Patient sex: M
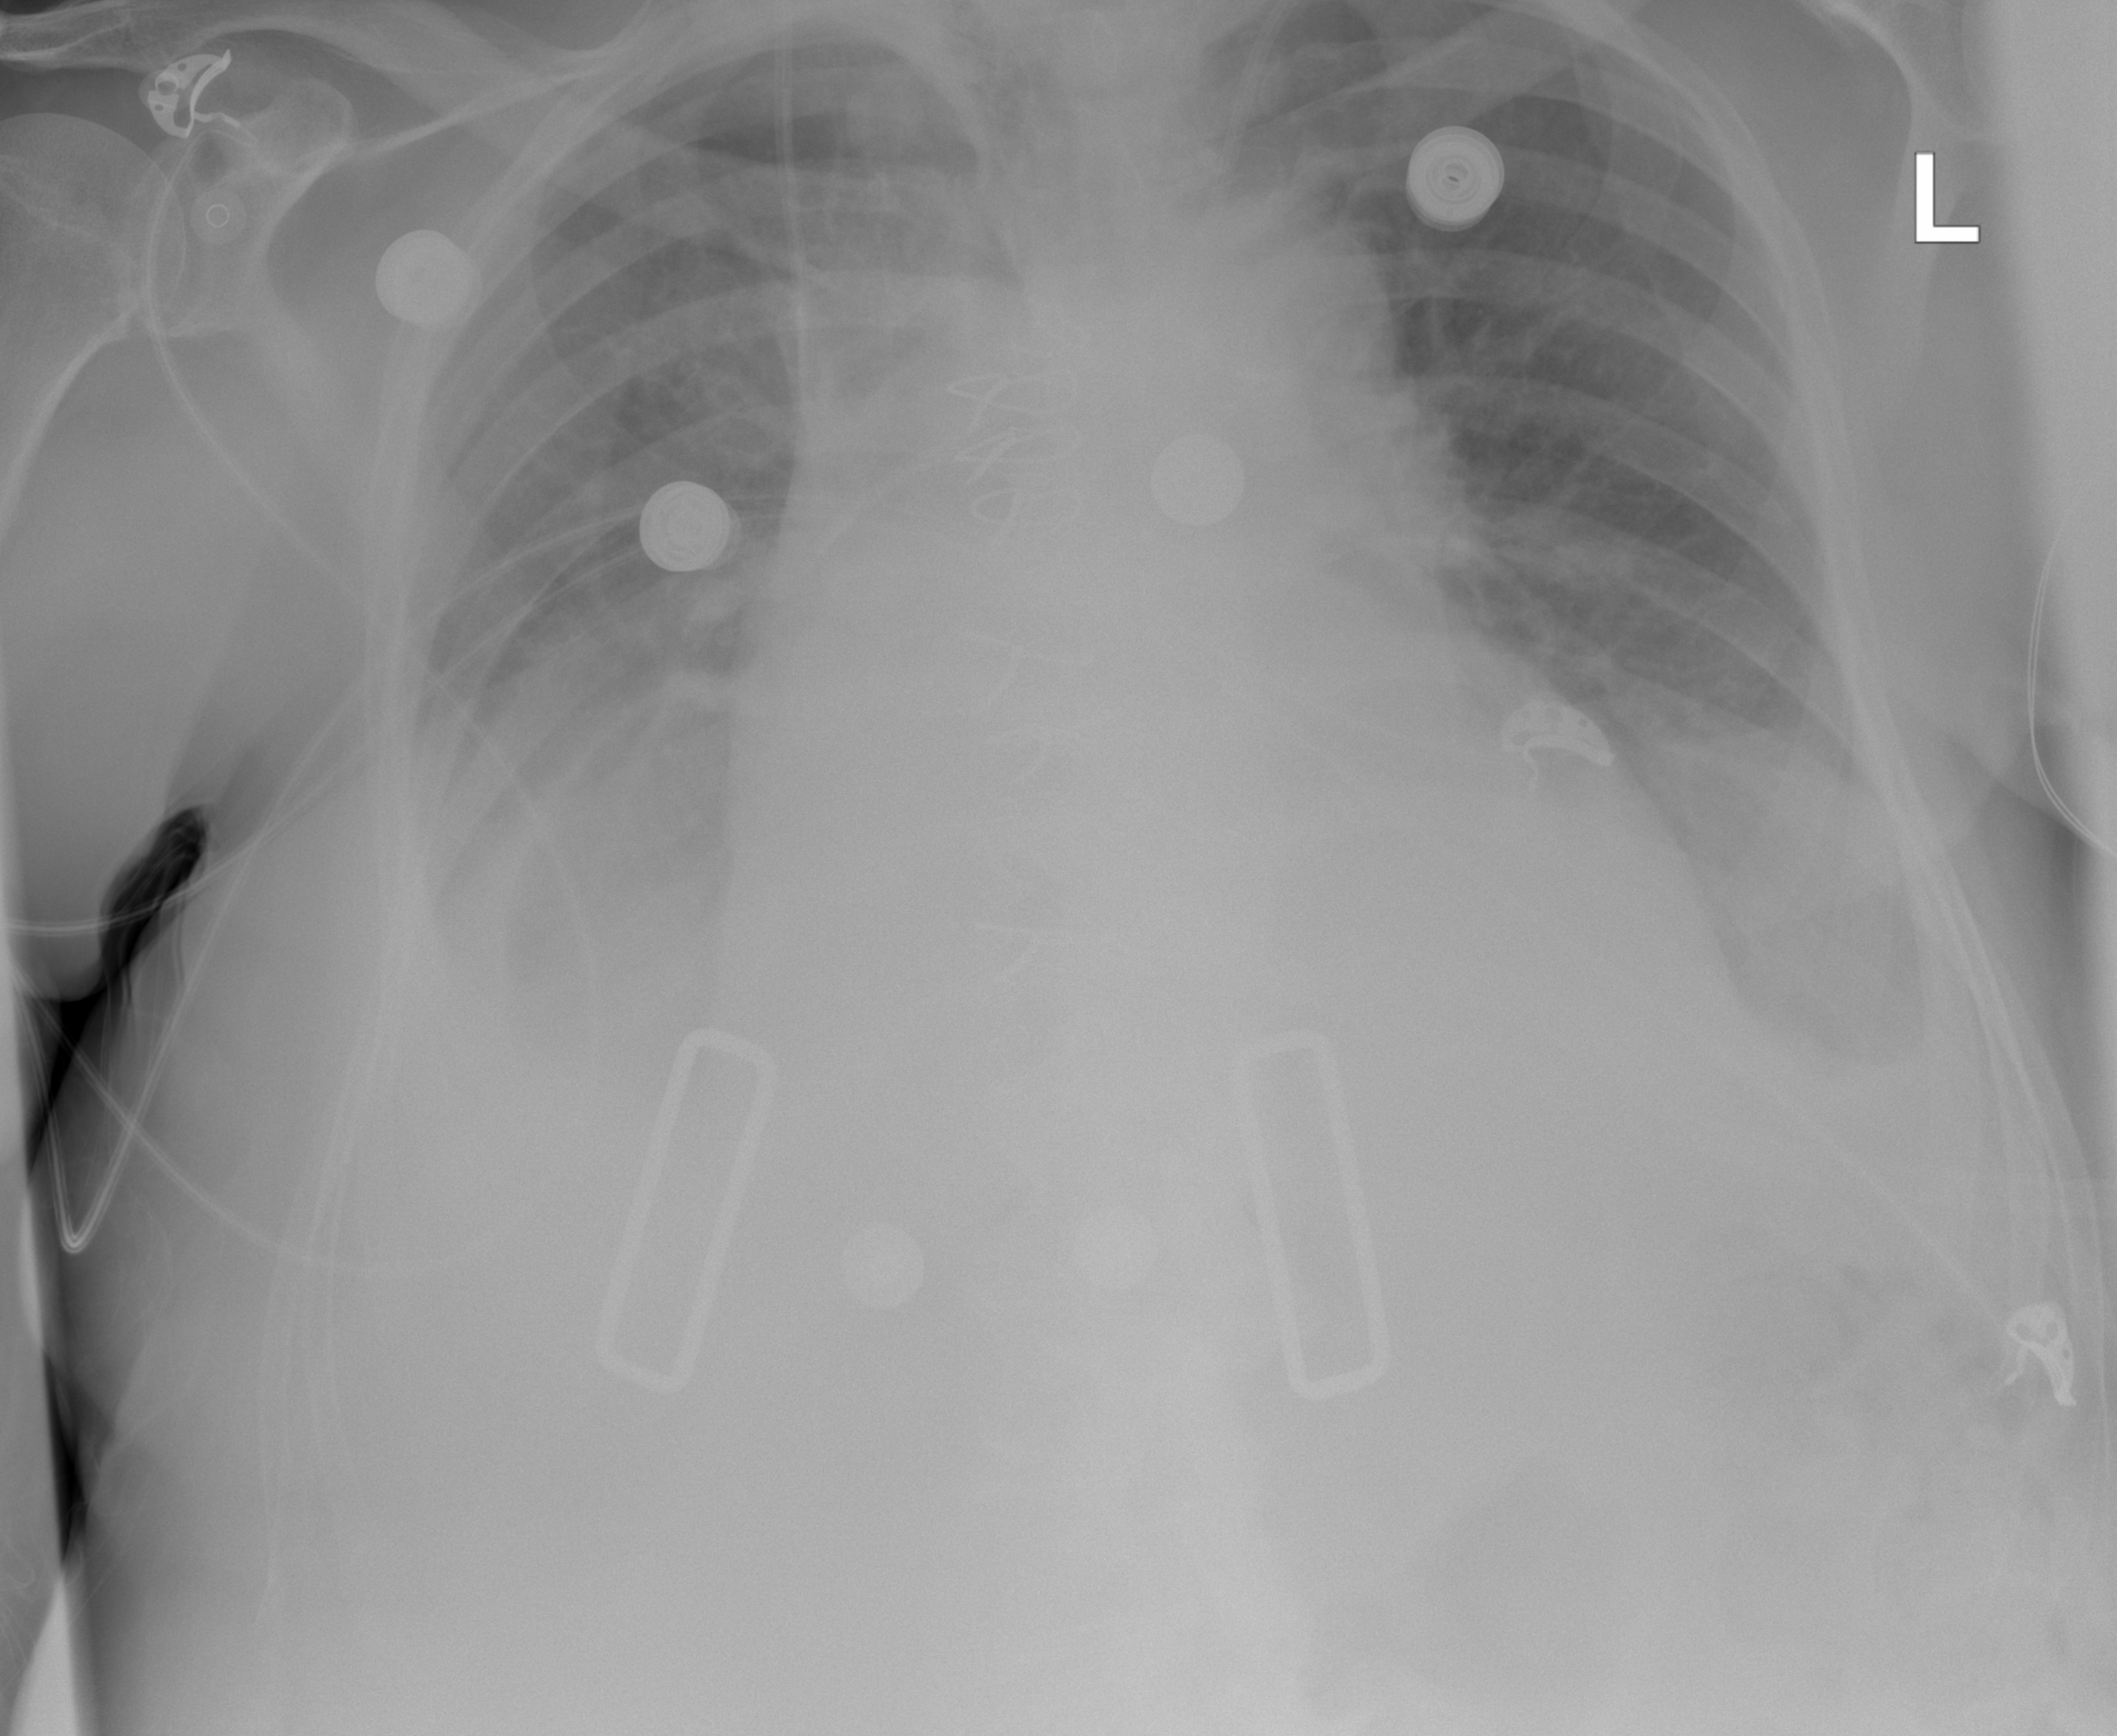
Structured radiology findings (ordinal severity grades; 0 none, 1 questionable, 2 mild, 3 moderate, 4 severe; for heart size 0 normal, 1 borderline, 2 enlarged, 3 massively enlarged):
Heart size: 3
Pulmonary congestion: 0
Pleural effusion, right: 2
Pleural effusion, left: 2
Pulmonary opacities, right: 1
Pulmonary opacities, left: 0
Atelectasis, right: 2
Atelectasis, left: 2